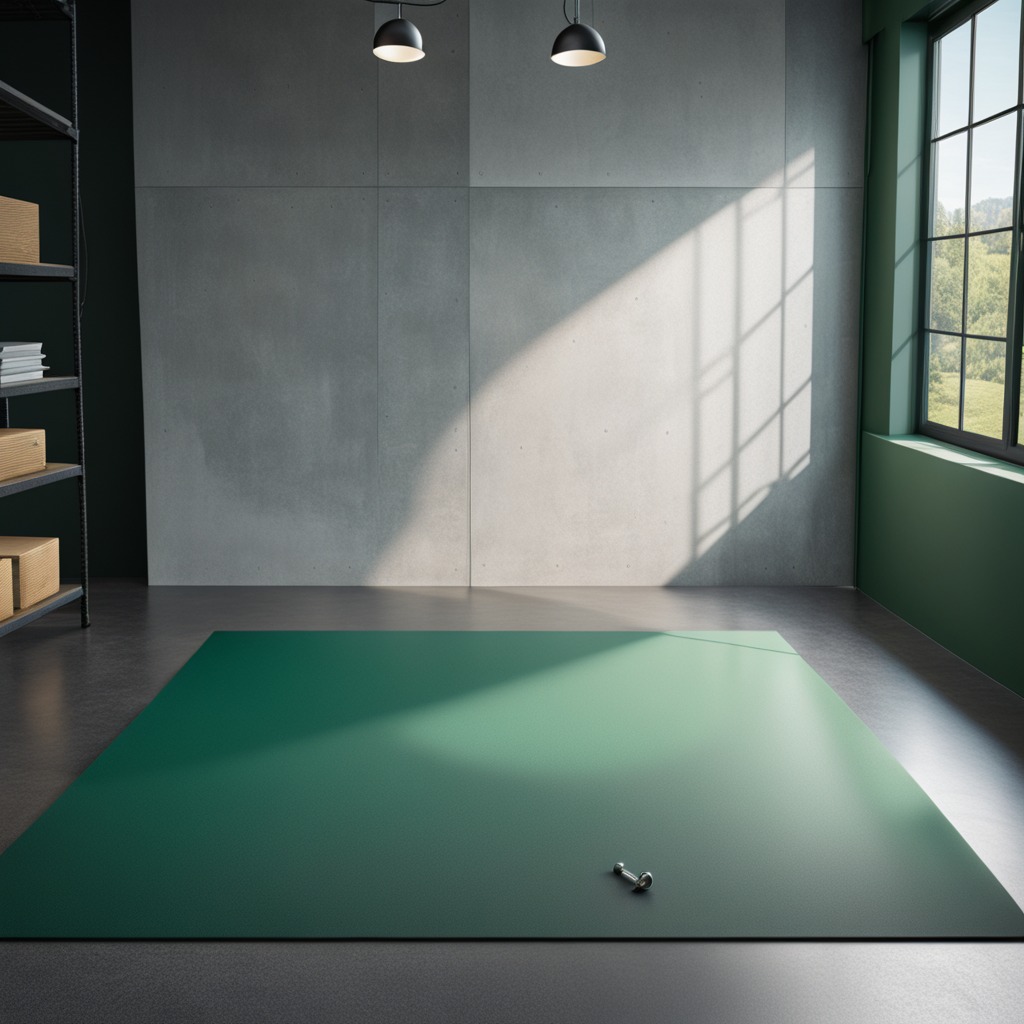
A metal screw lies on a clean granite tabletop covered with a green rubber mat inside a workshop under bright overhead lighting crisp shadows high clarity worn but beneath the mat